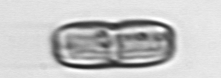
Label: Ephemera